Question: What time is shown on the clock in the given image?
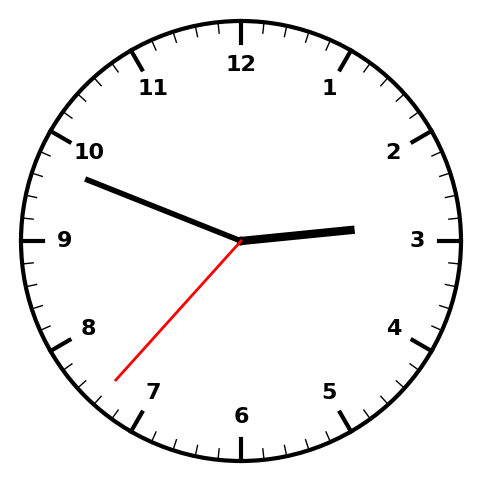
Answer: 02:48:37